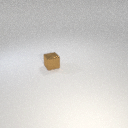
small brown metal cube